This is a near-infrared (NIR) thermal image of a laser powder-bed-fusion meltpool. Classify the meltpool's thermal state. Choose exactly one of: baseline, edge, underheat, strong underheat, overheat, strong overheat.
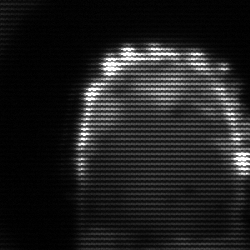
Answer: baseline